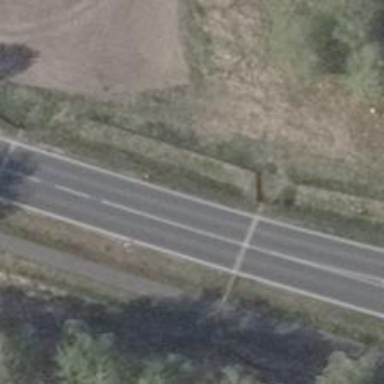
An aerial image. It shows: Secondary road with asphalt surface.